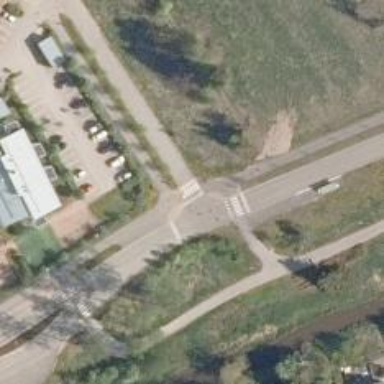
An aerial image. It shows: Asphalt cycleway with marked crossing.